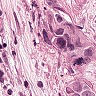
Metastatic tissue present: yes